Field crop: maize
Growth stage: 1
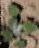
Species: chenopodium